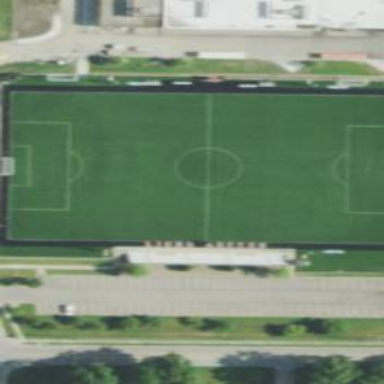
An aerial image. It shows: Artificial turf soccer pitch for leisure land.